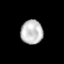
Tissue: lung
Cell type: Others
Senescence score: 0.2408
Nuclear area (px): 521
Mean DAPI intensity: 191.378